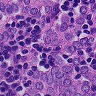
Metastatic tissue present: yes